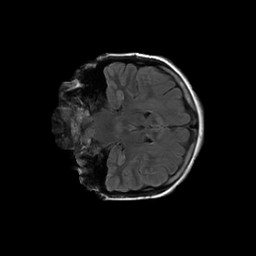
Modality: FLAIR
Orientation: coronal
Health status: ill
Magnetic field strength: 3 T